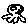
Label: square